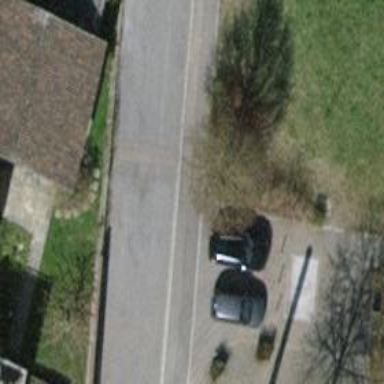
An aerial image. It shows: Bollard.